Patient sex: M
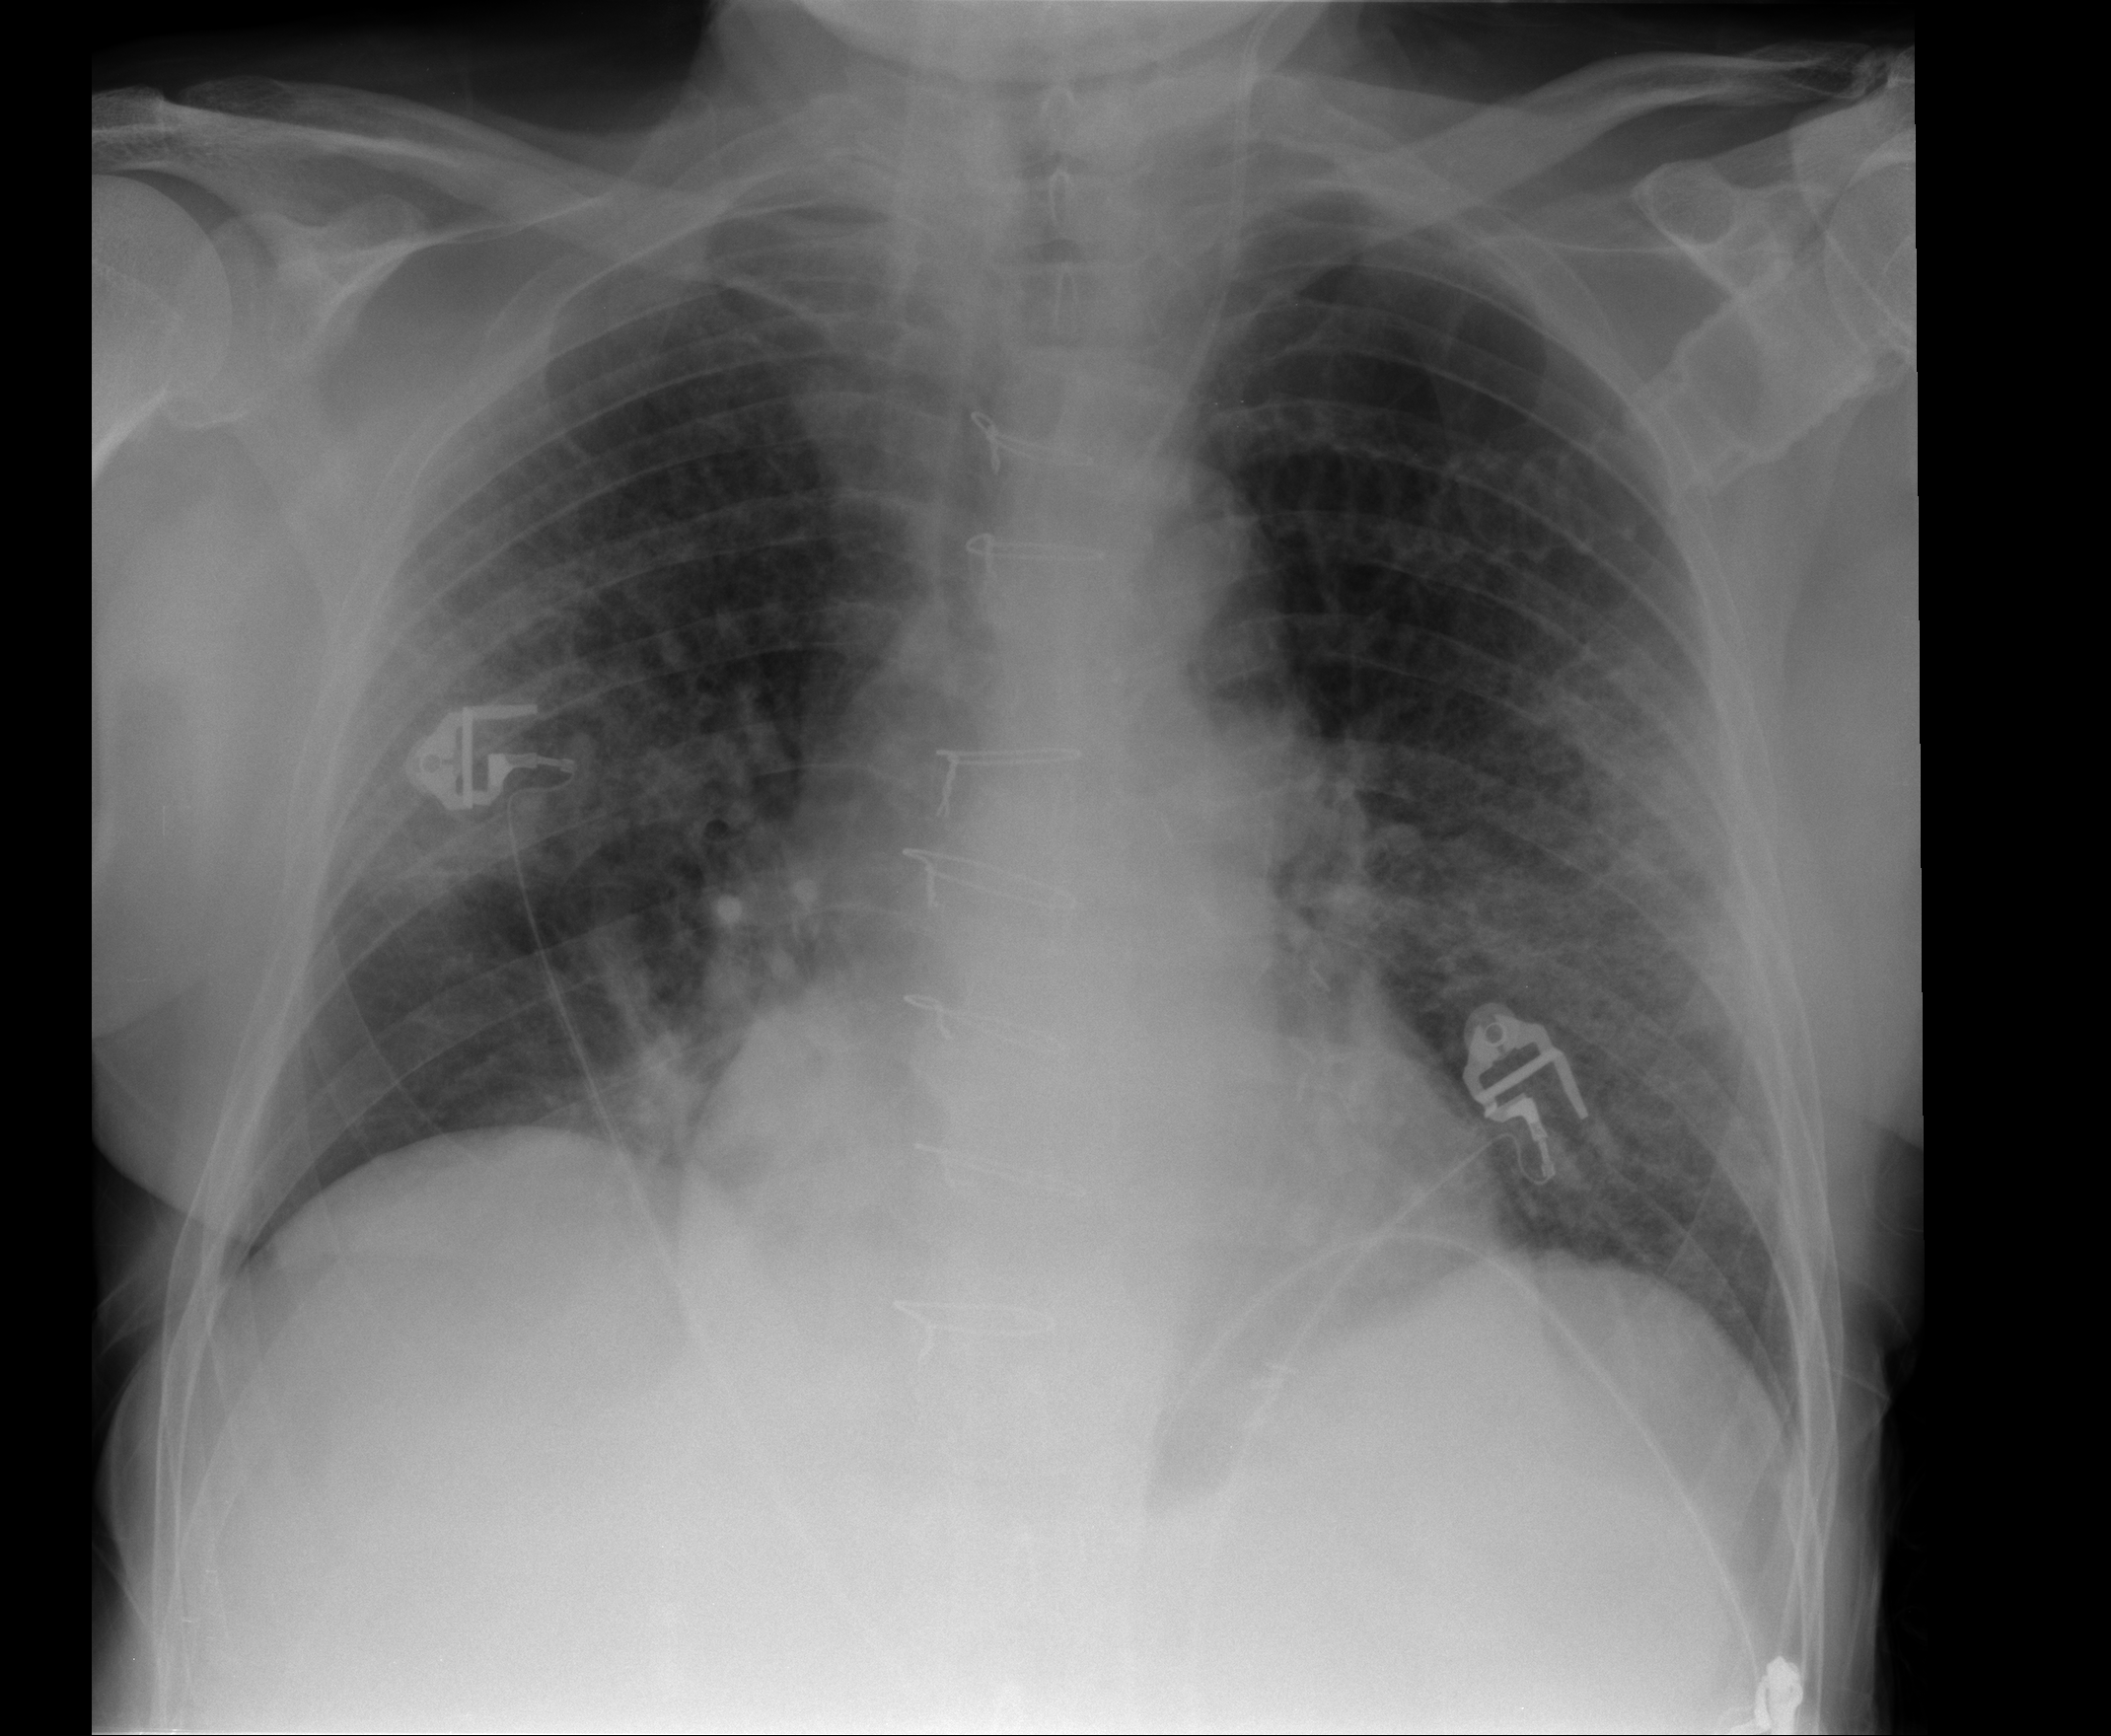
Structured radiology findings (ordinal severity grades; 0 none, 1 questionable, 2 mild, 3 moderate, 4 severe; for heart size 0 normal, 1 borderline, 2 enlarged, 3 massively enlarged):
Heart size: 2
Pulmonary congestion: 1
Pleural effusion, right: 1
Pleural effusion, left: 1
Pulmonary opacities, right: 2
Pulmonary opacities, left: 2
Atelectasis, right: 2
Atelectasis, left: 2